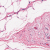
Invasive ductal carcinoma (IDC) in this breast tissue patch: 1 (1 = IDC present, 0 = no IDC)